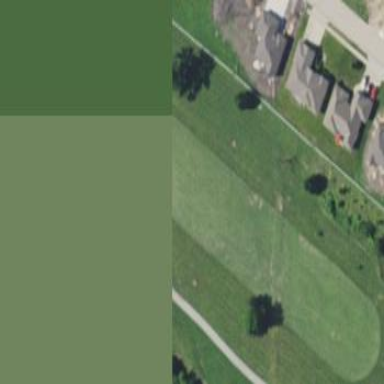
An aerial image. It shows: Golf fairway surrounded by grass.